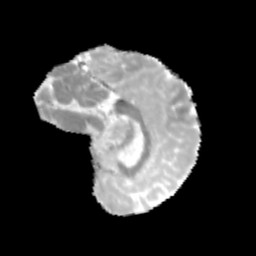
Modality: MD
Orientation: sagittal
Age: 10
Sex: male
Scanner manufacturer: siemens
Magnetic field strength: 3 T
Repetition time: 3.8 s
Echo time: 0.07 s